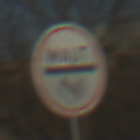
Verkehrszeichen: MautflichtigeStrecke
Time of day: MorningAfternoon
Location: Outdoor (Nature)
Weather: Clear
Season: NotSpecified
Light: Natural